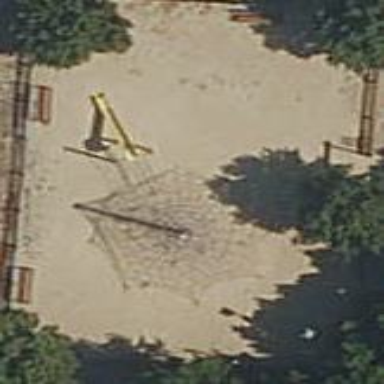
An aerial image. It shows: Playground area for leisure activities on the land.